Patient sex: M
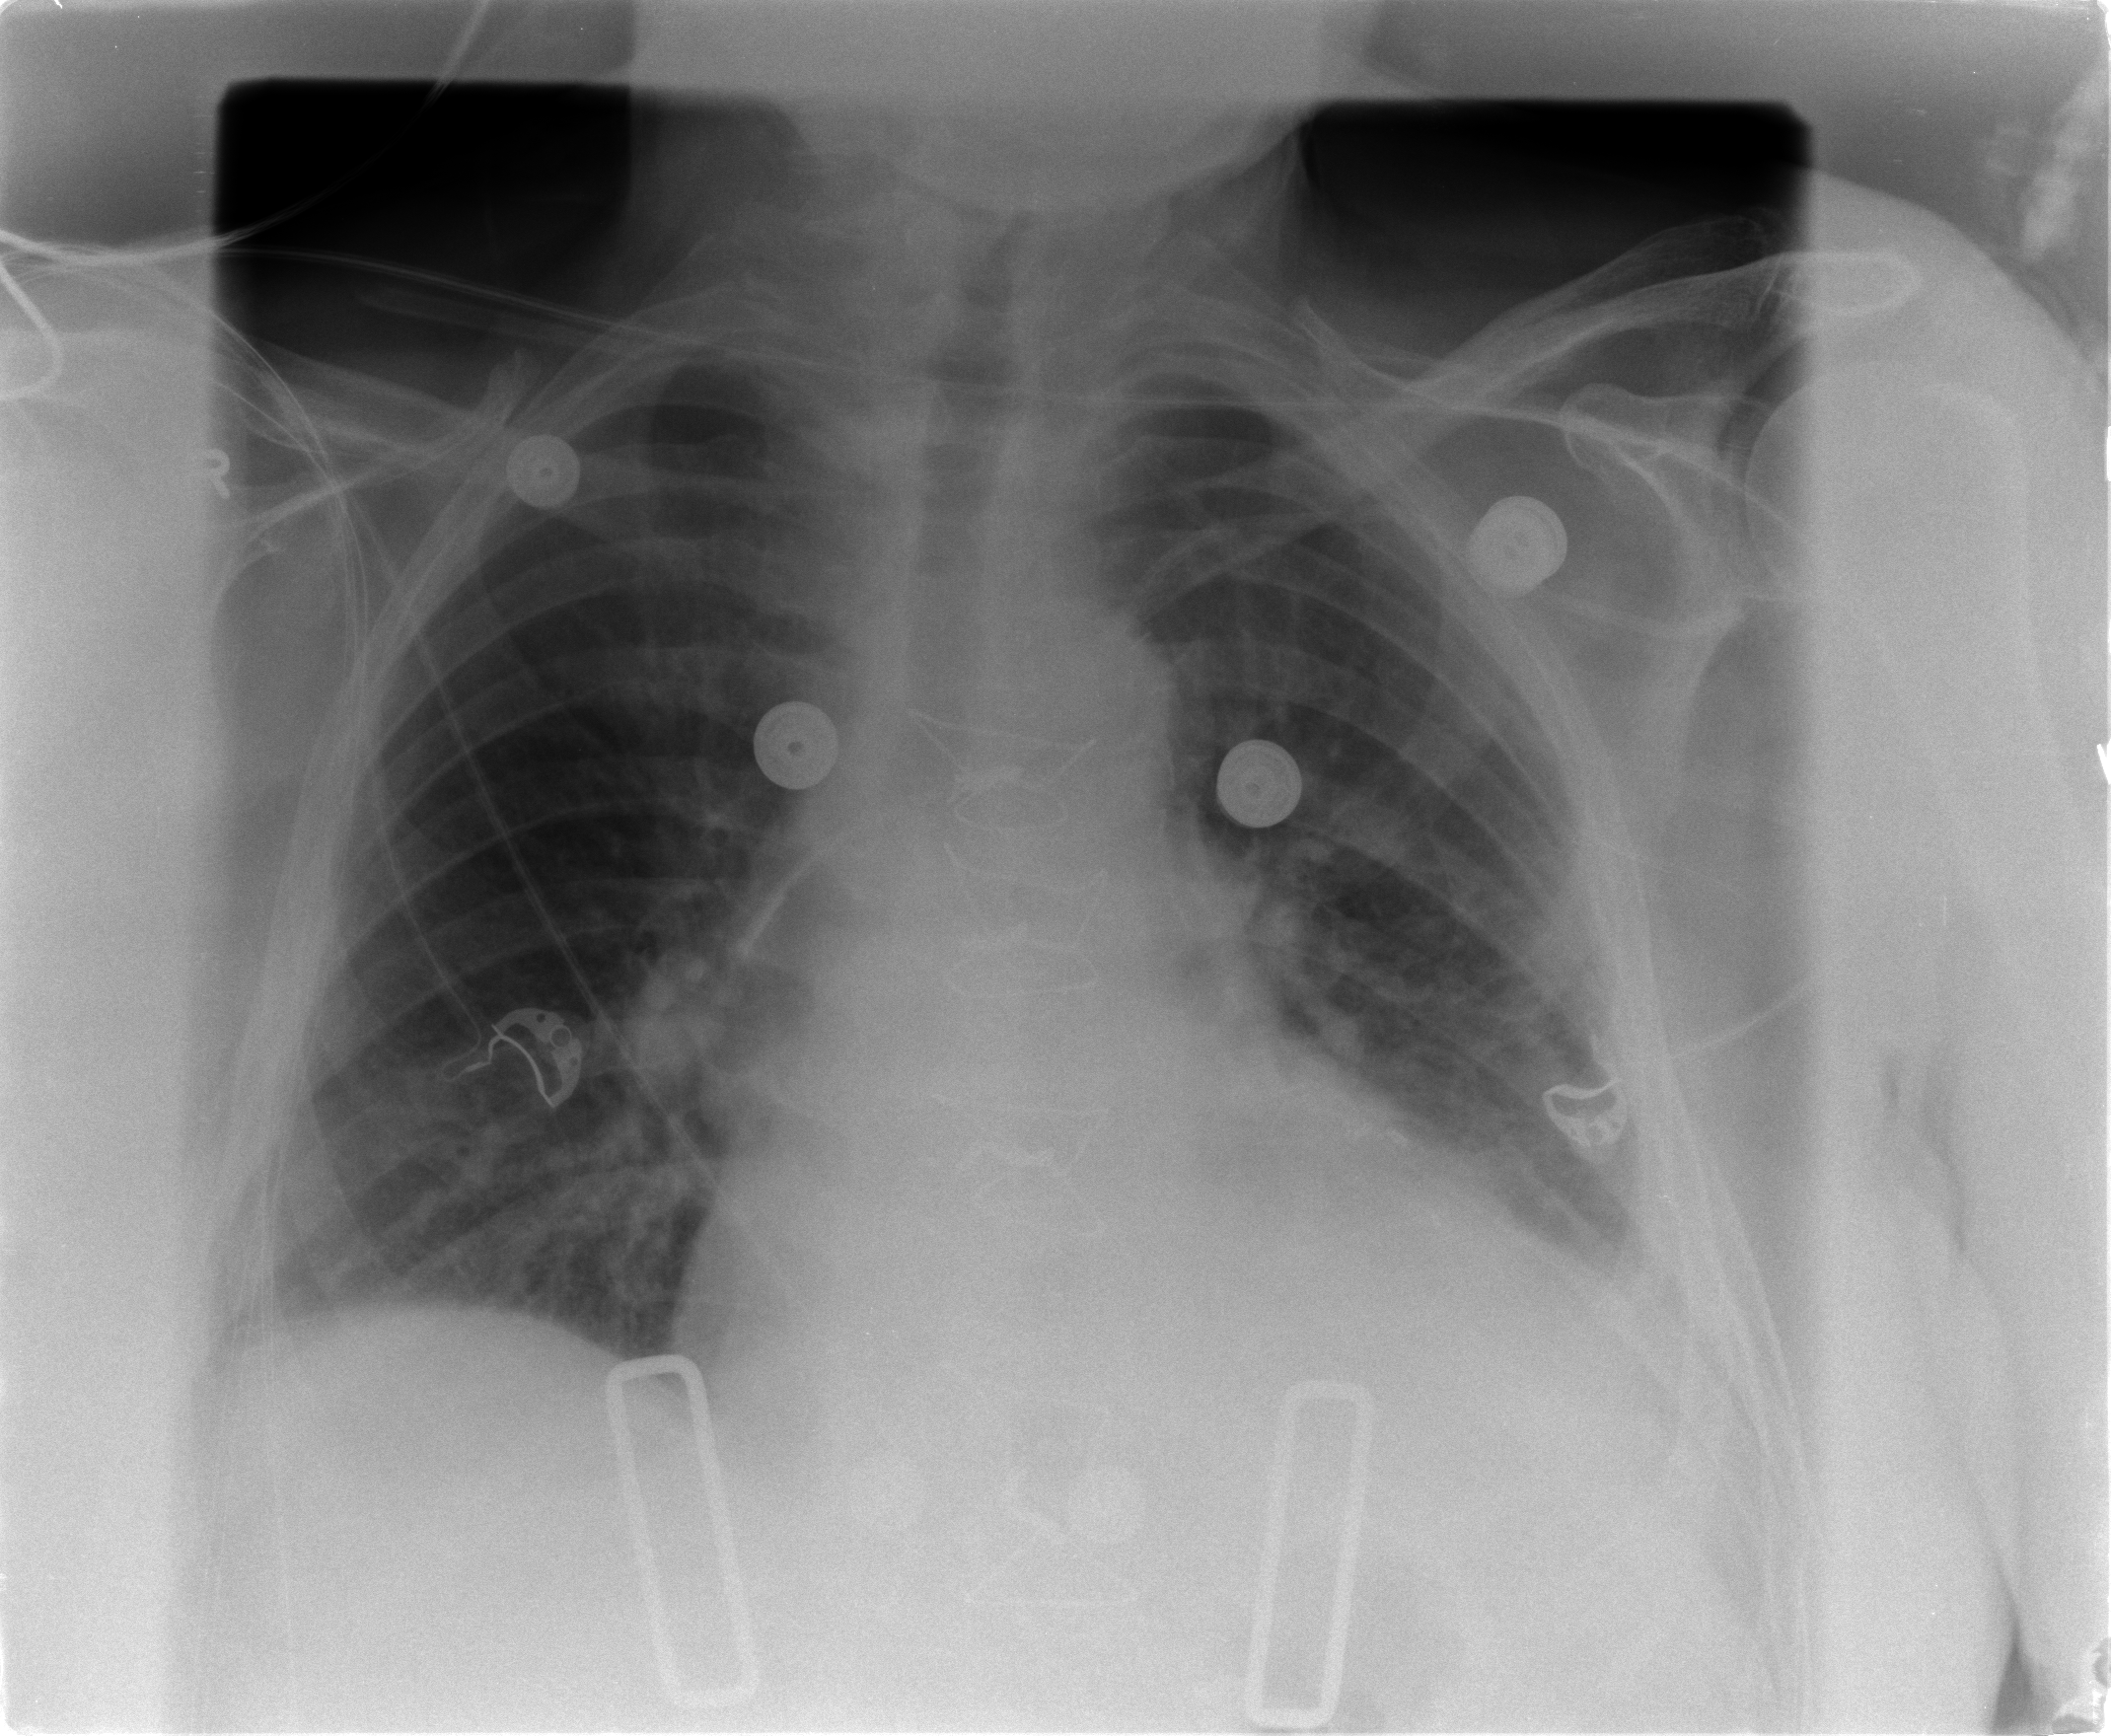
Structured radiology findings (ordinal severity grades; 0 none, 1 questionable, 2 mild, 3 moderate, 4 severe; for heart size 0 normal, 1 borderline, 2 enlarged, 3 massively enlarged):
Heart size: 2
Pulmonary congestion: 2
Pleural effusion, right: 0
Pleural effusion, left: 2
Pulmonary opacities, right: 2
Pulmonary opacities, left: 0
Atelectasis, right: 2
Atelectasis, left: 2